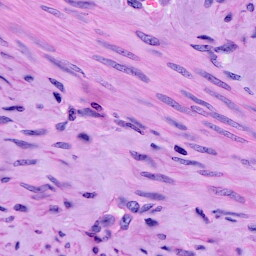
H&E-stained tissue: Cervix